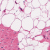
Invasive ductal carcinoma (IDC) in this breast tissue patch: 0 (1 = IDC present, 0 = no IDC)